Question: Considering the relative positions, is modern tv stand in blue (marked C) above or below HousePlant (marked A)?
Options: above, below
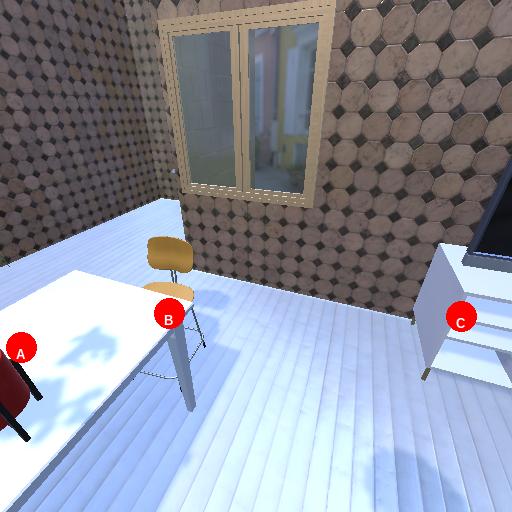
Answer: above